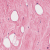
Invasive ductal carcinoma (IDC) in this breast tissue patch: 0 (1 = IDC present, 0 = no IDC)